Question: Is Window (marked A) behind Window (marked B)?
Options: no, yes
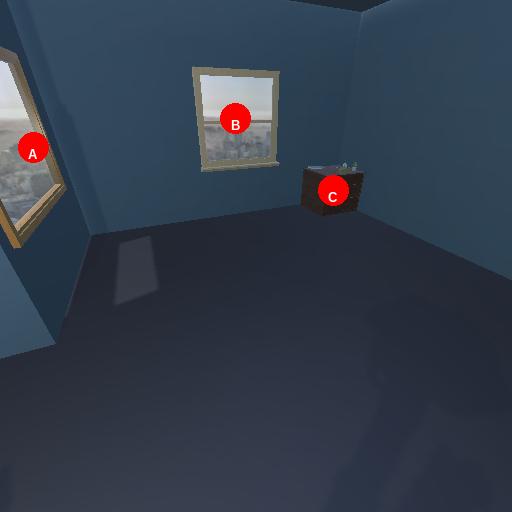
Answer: no